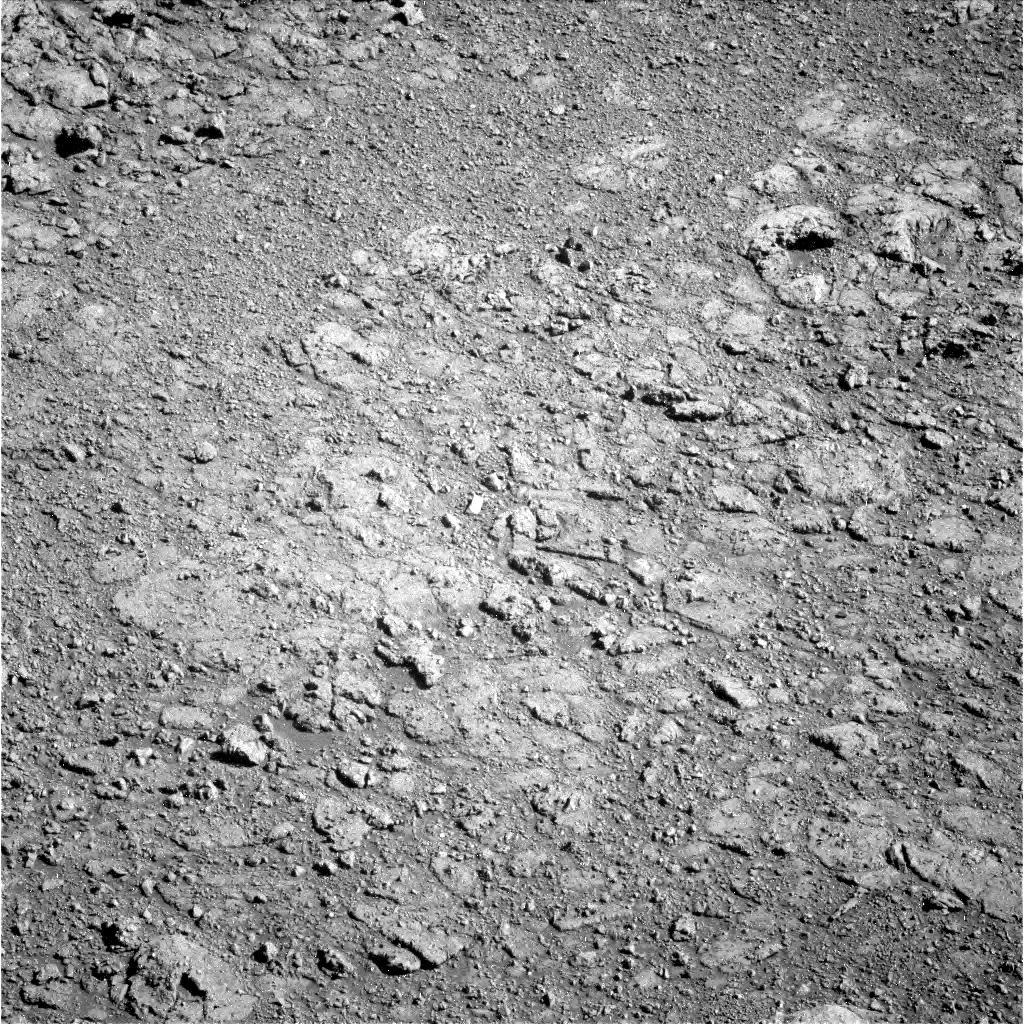
Terrain classes present: Bedrock, Gravel / Sand / Soil